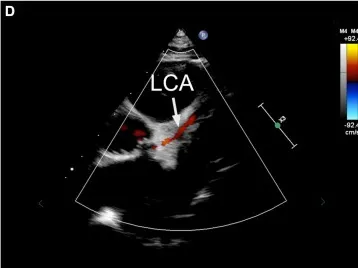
The echocardiographic presentation. (D) Doppler demonstrated a non-continuous blood flow in the left coronary artery. RCA, right coronary artery; LCA, left coronary artery.
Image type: radiology (ultrasound)